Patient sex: M
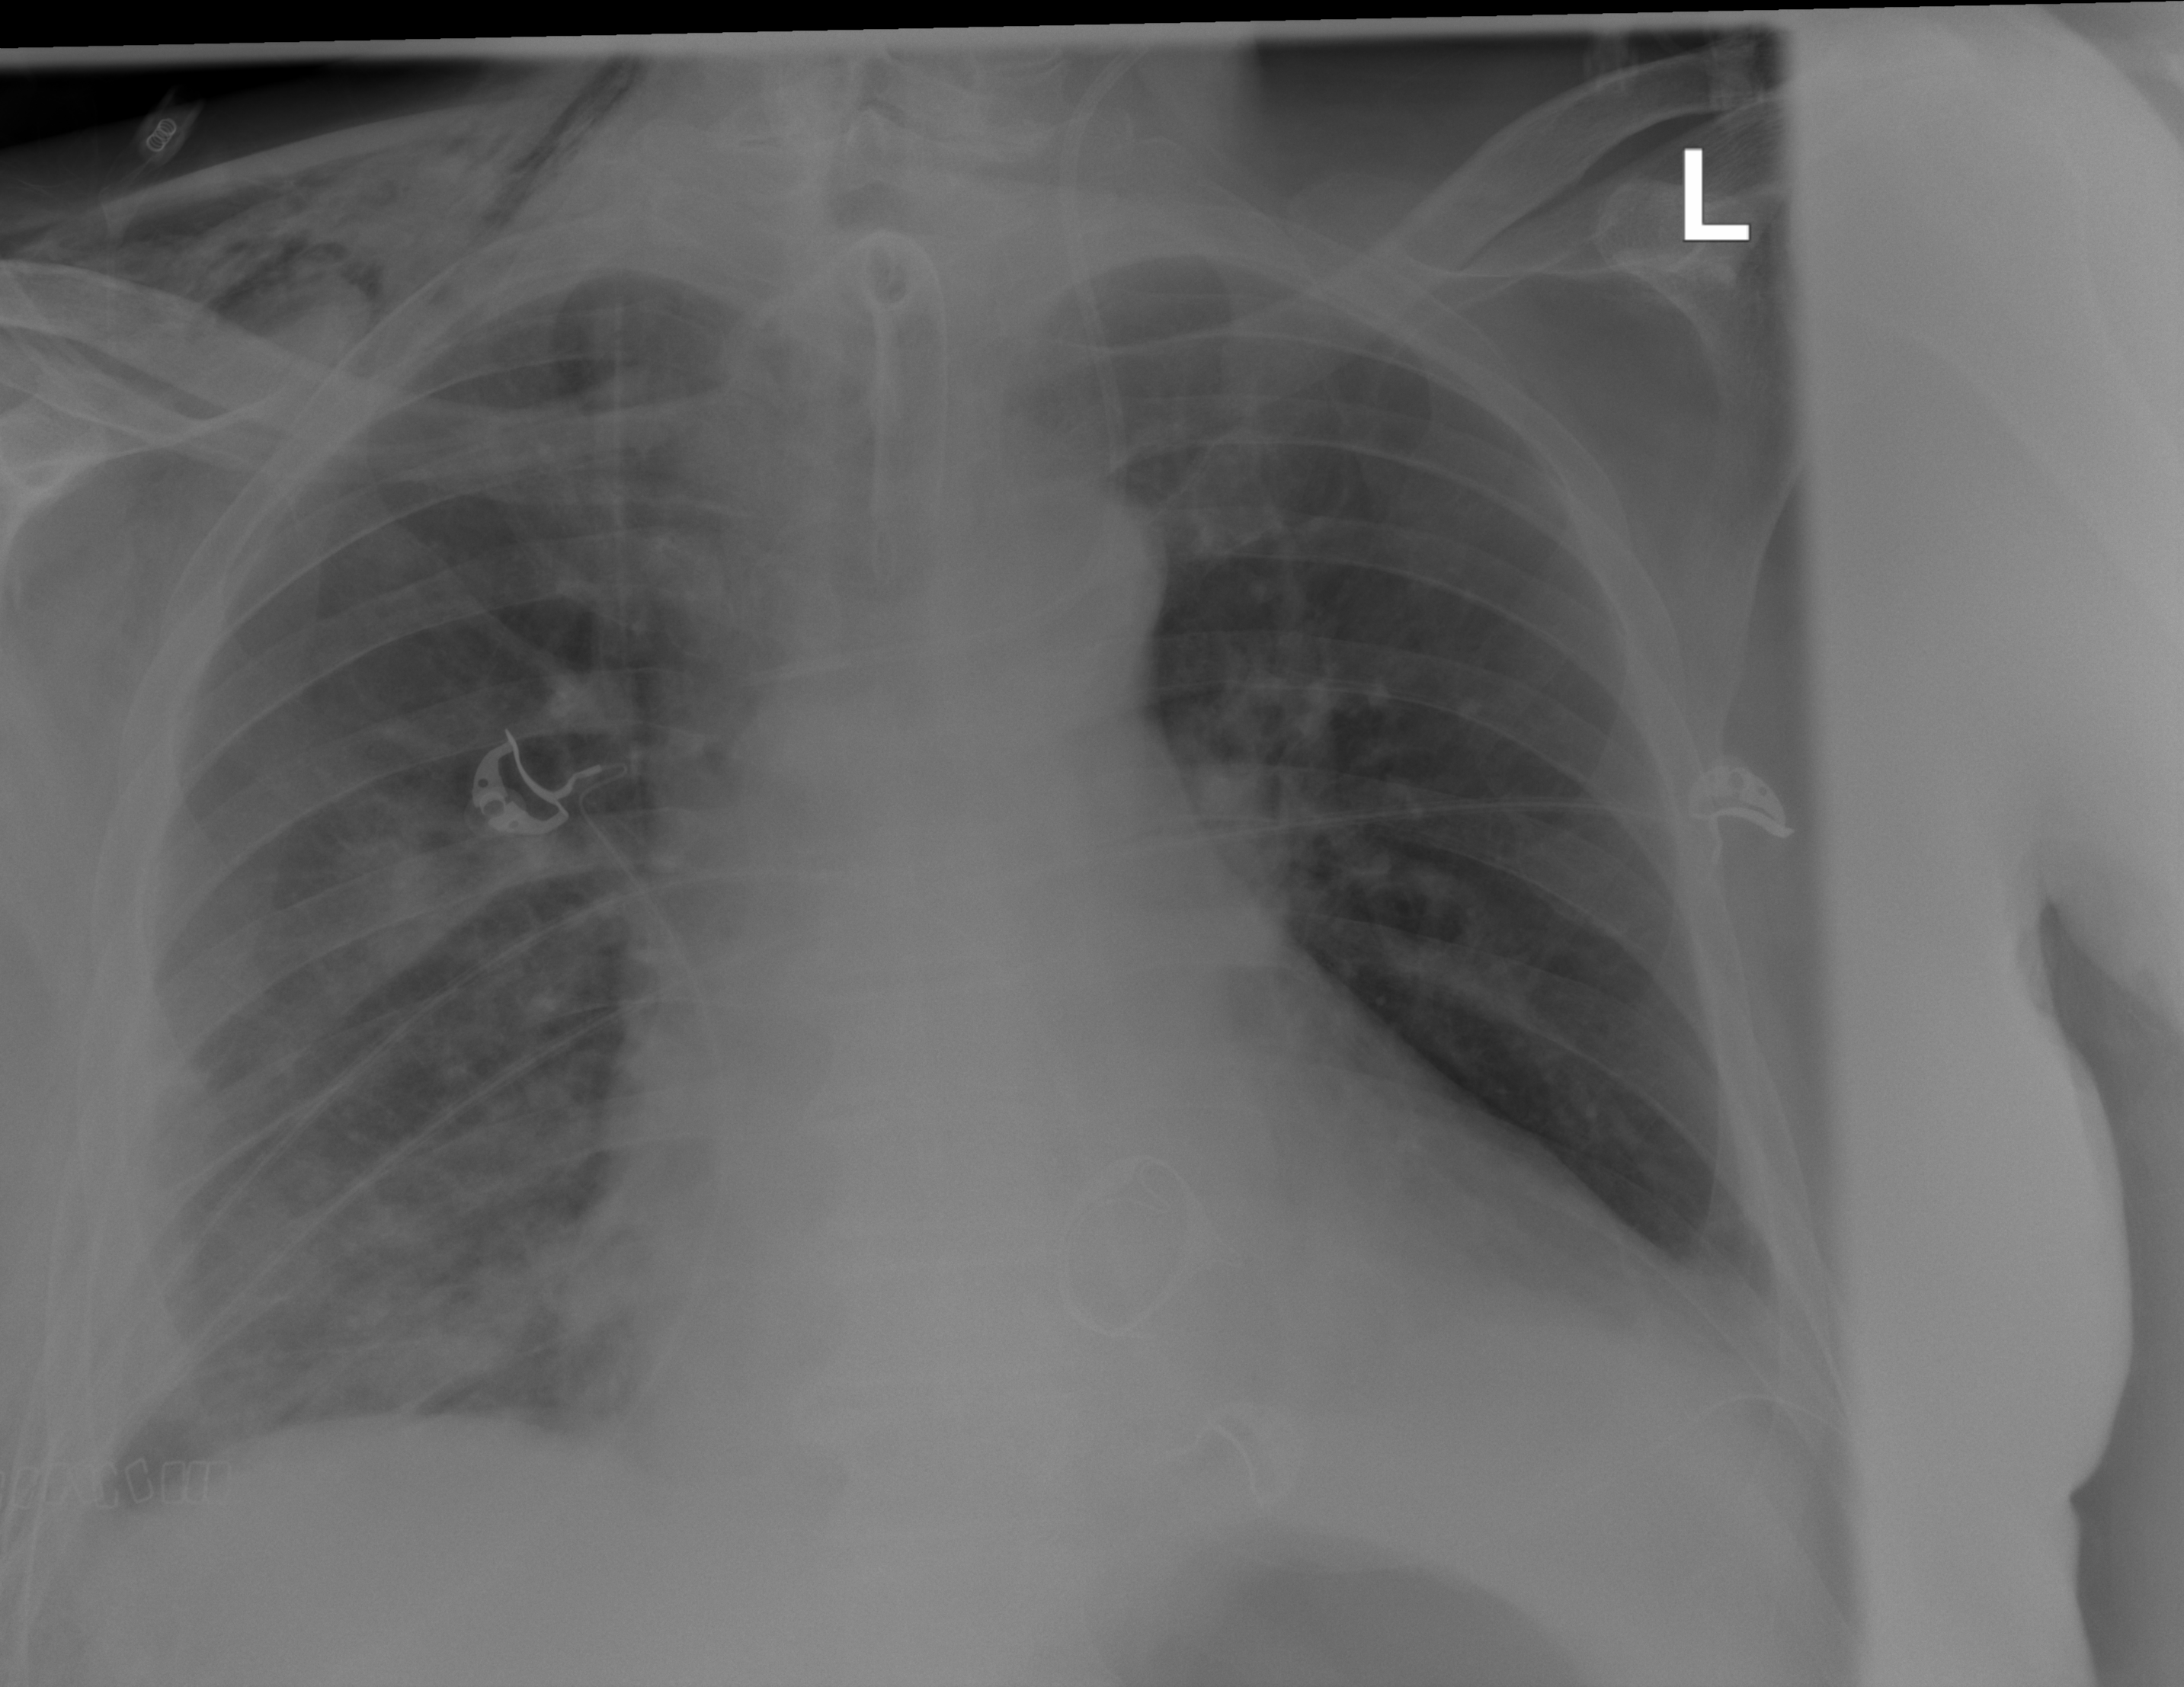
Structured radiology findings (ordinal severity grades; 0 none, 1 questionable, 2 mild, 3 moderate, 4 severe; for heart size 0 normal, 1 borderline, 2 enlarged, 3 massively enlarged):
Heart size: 2
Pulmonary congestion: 0
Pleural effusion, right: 2
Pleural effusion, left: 2
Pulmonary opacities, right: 2
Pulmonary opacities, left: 0
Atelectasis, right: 2
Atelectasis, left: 0